Question: I have a script that I want to make automatically run every Monday and Thursday each week. I was curious how if it is possible to do this on PowerCLI or if I would have to create a .bat to accomplish this goal. I did some searching and learned that this piece of code was necessary in my script at the top of the line:
'''
add-pssnapin VMware.VimAutomation.Core # <----------
$server = $args[0]
$date = get-date
new-snapshot -vm $server -name "Auto Created via Powershell" -description $date
get-snapshot -vm $server | sort -property created -desc | select -skip 6 | foreach-object{remove-snapshot $_ -confirm:$false}
'''
What else would I need to get this code to run every Monday and Thursday?
Thanks!
EDIT: Where would I edit the task scheduler in order to allow this to run? I've provided an image of where I'm at (that and I'm also a visual person :P )

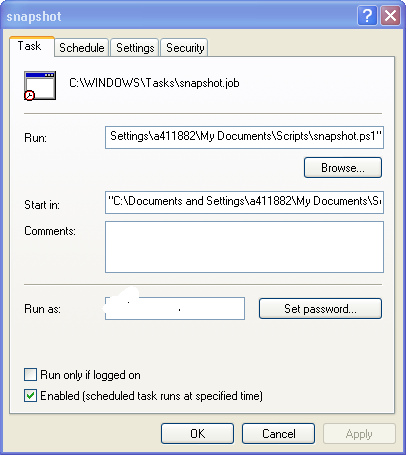
Answer: Why not just using the <URL> of Windows to execute your script as:
'''
powershell.exe -file yourscript.ps1
'''
use powershell /? to kown more options